Question: I am trying to create a slide in navbar to my website but I have noticed that when I click on the "icon button" to open the nav that if scroll on the page the nav disconnects from the menu and scrolls with the content. I am sorta new at bootstrap and I am not exactly sure what is causing this.
I have tried to change
'''
.side-collapse-container {
width:100%;
--> position:relative;
left:0;
transition:left .4s;
}
'''
to
'''
.side-collapse-container {
width:100%;
--> position:fixed;
left:0;
transition:left .4s;
}
'''
However the fixed causes a different issue. When the fixed is add I am now unable to scroll any of the content when the "icon button" has not been clicked. The content seems to be "locked"

Can someone please advise how I can correct this?
Sample is located here -- <URL>
Thank you for any help you can give.
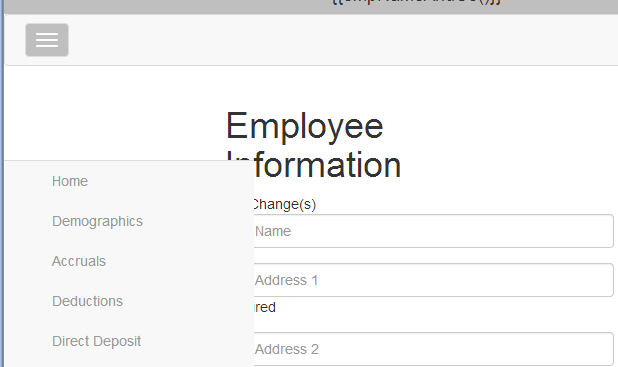
Answer: When the navigation goes mobile in the media query, use this:
'''
.side-collapse {
left: 0;
overflow: hidden;
position: absolute;
top: 50px;
transition: width 0.4s ease 0s;
width: 250px;
z-index: 100;
}
'''
because you have fixed-positioned navbar, it is sticking to the bottom, once it's position changes to absolute and top-height is changed, it works just fine.